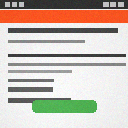
Screen state: on